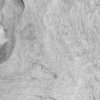
Atmospheric dust classification: not_dusty